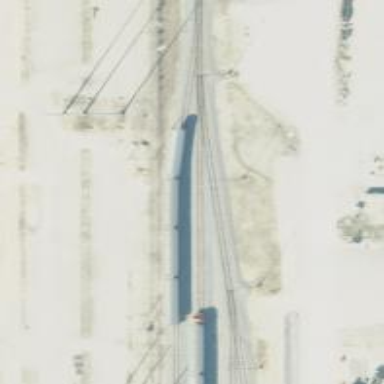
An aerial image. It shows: Railway spur service.